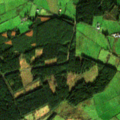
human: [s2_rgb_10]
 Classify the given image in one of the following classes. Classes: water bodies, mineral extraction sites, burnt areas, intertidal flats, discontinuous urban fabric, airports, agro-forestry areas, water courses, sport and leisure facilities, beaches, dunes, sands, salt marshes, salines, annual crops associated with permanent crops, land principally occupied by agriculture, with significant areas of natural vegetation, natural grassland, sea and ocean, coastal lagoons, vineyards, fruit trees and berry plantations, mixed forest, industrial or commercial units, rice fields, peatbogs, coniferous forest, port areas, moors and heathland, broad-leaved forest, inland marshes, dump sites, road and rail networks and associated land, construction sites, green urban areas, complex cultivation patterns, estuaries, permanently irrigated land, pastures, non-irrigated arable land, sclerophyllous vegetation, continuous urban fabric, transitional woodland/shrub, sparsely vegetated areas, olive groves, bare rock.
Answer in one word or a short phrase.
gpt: pastures, coniferous forest